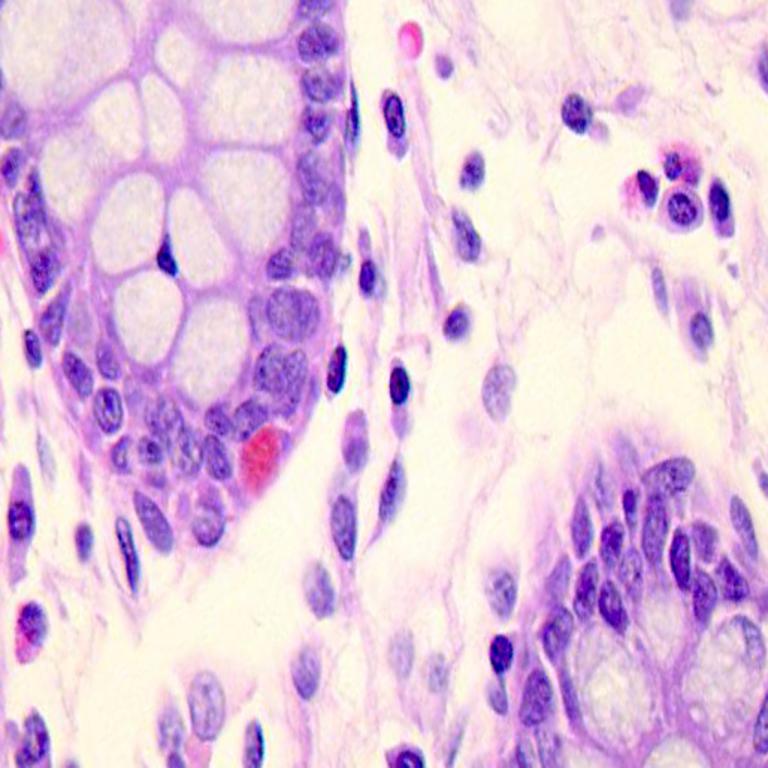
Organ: colon
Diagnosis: benign